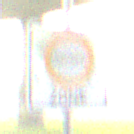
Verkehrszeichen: BeginnUmweltzone
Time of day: SunriseSunset
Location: Outdoor (Suburban)
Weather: PartlyCloudy
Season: NotSpecified
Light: Natural